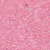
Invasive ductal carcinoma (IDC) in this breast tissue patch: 0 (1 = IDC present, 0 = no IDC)